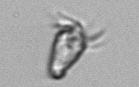
Label: Paratontonia_gracillima